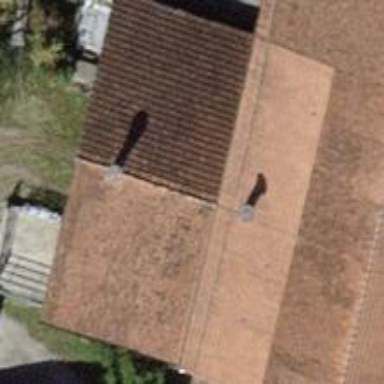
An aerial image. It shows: Gabled roof on farm auxiliary building.